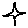
Label: star